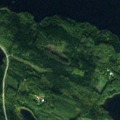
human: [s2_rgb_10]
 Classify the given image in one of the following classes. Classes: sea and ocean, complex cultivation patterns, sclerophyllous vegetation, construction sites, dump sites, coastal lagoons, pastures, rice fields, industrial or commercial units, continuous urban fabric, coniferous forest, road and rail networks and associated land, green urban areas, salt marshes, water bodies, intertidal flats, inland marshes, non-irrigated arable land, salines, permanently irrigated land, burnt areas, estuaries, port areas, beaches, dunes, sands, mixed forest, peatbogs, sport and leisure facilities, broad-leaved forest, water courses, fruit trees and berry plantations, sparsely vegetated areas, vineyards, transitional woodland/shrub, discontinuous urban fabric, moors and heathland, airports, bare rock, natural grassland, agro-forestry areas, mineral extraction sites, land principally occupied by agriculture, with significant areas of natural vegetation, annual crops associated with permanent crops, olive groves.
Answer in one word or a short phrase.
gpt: broad-leaved forest, coniferous forest, mixed forest, transitional woodland/shrub, water bodies